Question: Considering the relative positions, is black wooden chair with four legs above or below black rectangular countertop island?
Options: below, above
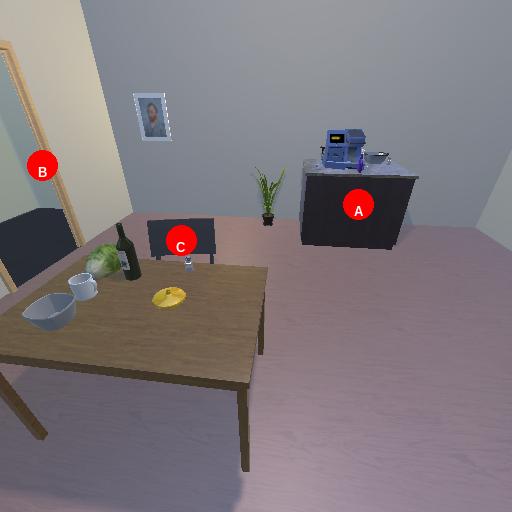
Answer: below